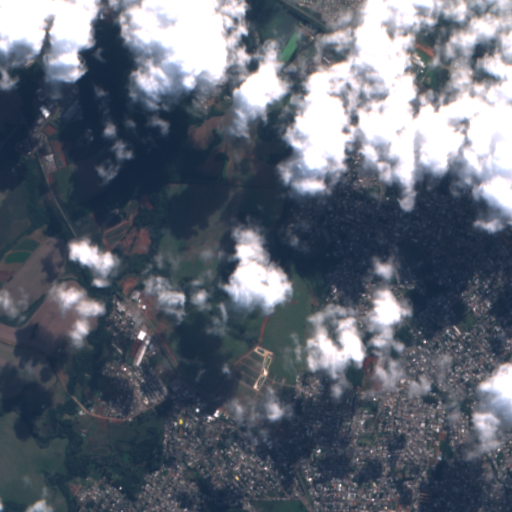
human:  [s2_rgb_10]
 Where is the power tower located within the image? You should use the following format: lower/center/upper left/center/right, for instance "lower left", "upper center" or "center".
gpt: The power tower is located in the lower left of the image.
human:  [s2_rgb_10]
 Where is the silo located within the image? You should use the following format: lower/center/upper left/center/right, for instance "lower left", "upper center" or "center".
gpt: The silo is located in the upper left of the image.
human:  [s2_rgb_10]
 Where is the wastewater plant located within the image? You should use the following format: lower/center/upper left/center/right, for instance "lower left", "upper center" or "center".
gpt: The wastewater plant is located in the upper center of the image.
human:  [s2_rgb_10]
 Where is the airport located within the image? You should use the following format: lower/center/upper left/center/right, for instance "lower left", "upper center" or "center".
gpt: There is no airport in the image.